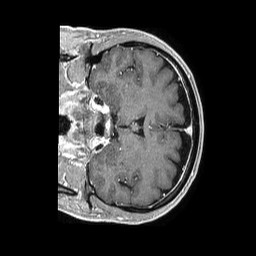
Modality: T1w
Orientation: coronal
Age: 55
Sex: male
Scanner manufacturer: philips
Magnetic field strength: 1.5 T
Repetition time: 0.007645 s
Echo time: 0.003478 s